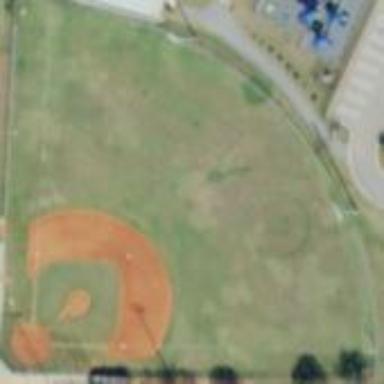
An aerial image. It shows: Baseball pitch for leisure and sports activities.